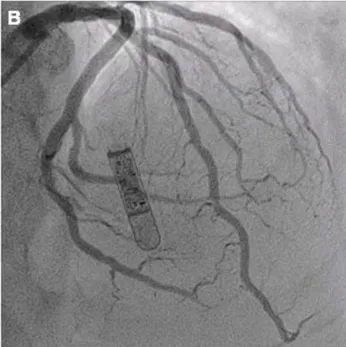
Diagnostic coronary angiography of left coronary artery system . Views:. PA cranial.
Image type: radiology (ultrasound)